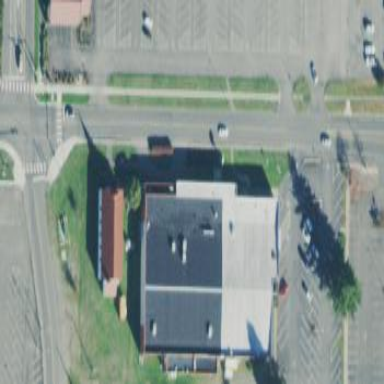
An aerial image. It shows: Building housing bowling alley.